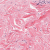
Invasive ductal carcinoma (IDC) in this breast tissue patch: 0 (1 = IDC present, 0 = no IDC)